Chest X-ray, AP view. Patient: 65 years old, sex M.
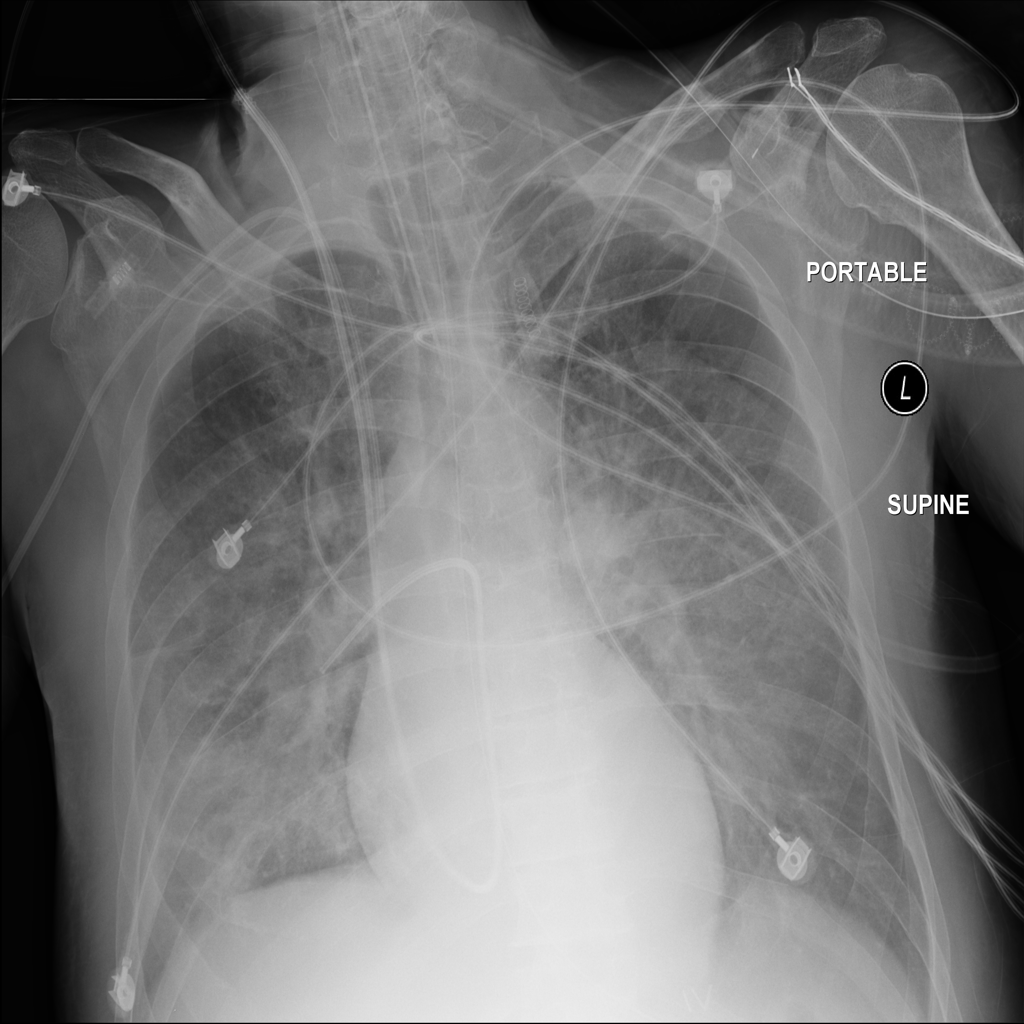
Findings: Effusion